Interaction volume radius: 5 \u00c5
Interaction volume height: 20 \u00c5
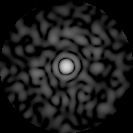
Disorder parameter: 0.8319